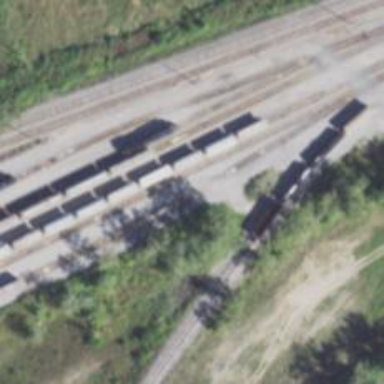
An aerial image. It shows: Railway siding for service.